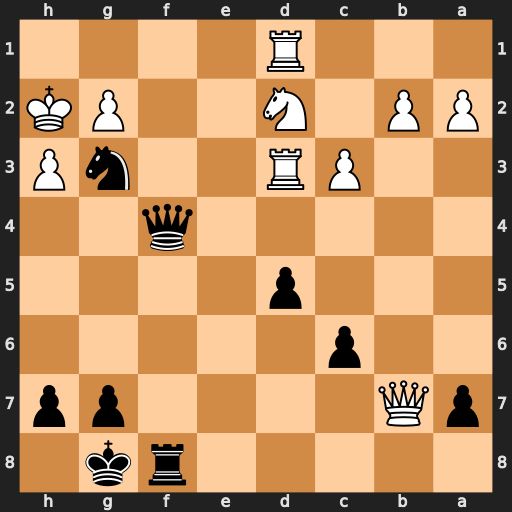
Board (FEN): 5rk1/pQ4pp/2p5/3p4/5q2/2PR2nP/PP1N2PK/3R4
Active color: b
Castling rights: -
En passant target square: -
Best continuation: Nf1+ Kg1 Qh2#